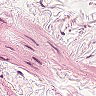
Metastatic tissue present: no